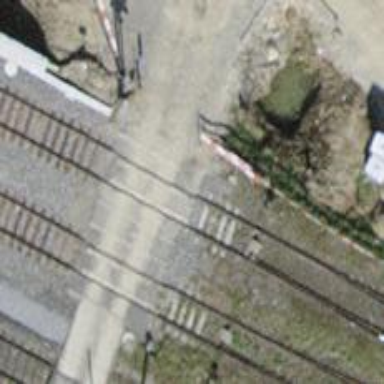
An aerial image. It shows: Level crossing along the railway.